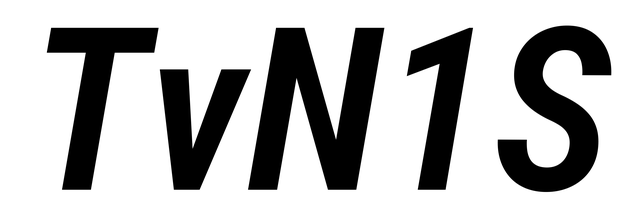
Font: Roboto-Italic_Condensed_SemiBold_Italic